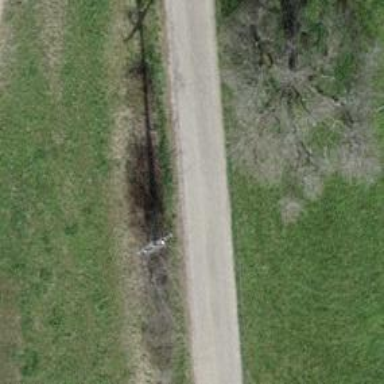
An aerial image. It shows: Minor power line.